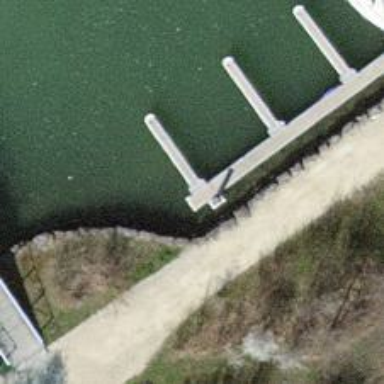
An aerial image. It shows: Man-made pier.